Brain MRI study timepoint: followup_recurrence
T1CE (contrast-enhanced T1) slice:
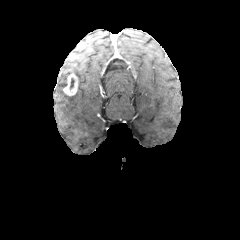
T2-FLAIR slice:
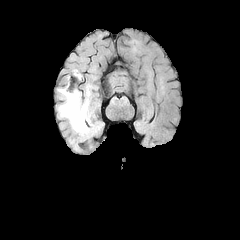